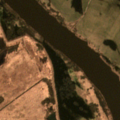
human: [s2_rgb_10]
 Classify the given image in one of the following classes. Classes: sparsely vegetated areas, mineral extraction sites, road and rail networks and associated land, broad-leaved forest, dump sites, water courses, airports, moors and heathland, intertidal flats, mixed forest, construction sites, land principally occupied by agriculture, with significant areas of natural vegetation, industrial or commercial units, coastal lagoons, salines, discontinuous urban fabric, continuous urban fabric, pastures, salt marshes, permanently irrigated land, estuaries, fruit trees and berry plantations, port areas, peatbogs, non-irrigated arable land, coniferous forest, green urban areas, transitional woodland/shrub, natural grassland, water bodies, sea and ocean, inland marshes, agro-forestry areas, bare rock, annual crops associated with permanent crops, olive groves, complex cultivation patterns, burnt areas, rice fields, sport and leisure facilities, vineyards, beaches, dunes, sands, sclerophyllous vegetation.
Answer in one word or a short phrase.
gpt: pastures, land principally occupied by agriculture, with significant areas of natural vegetation, water courses